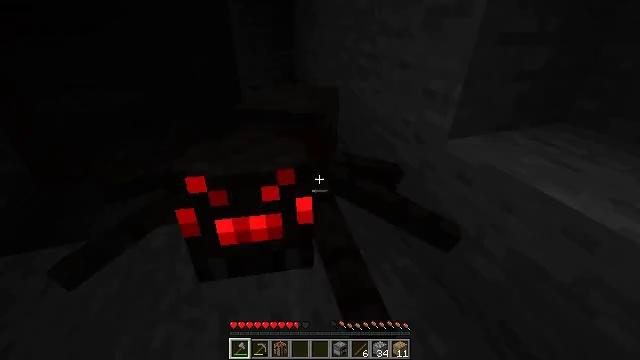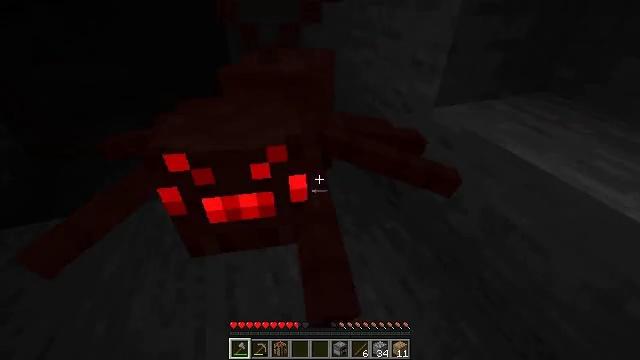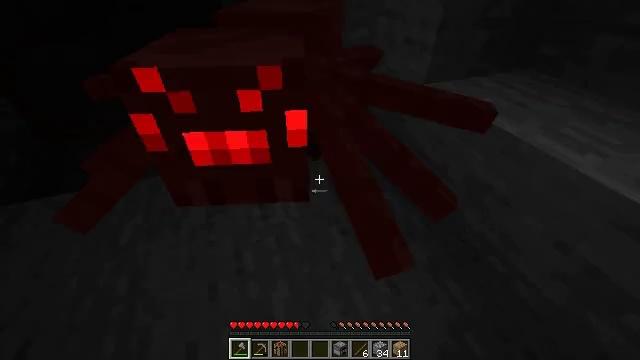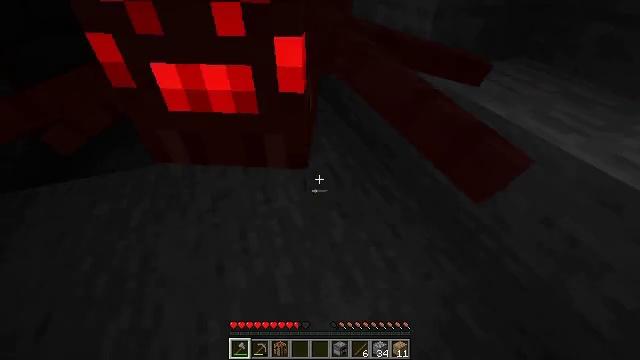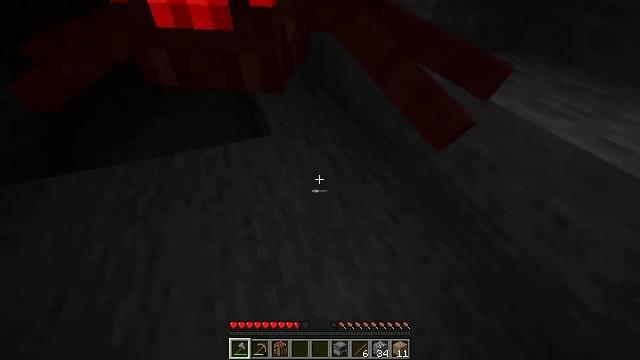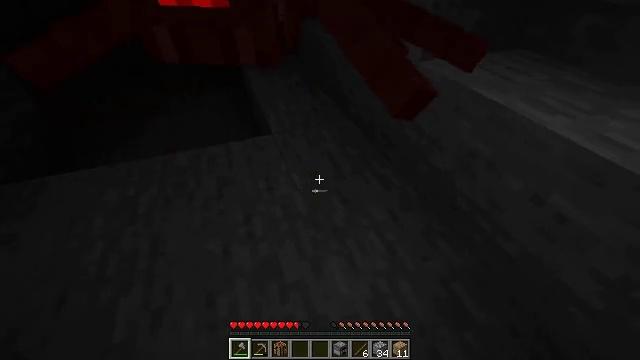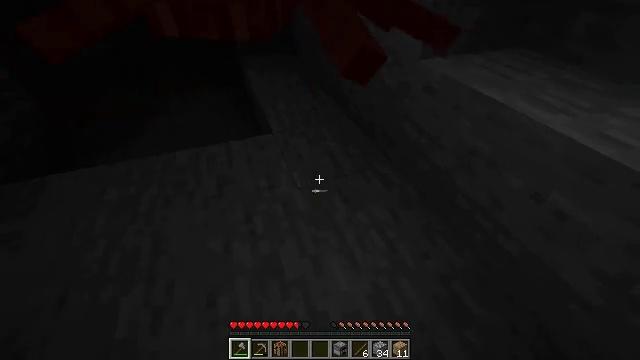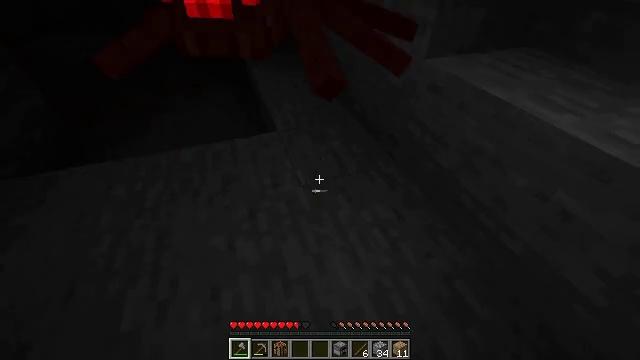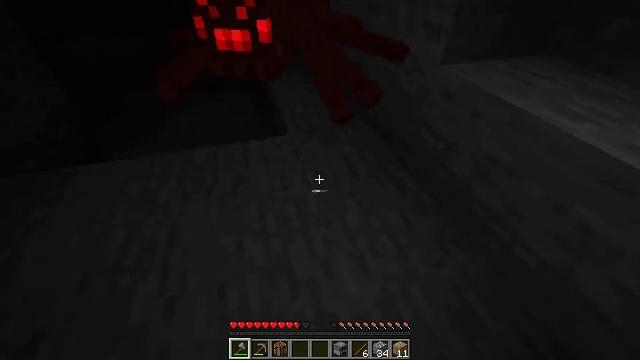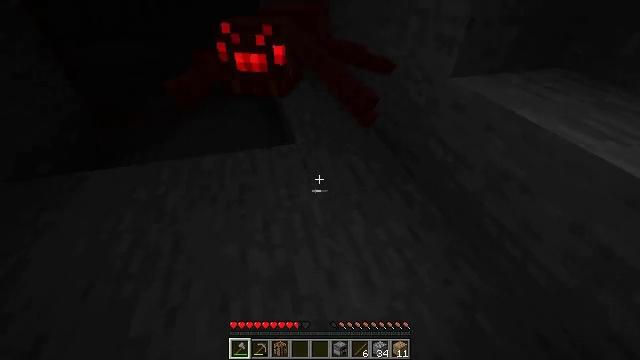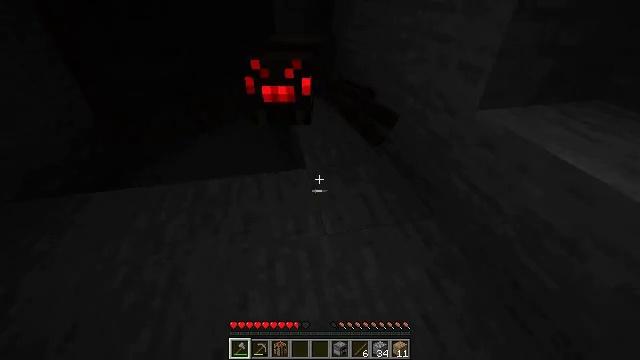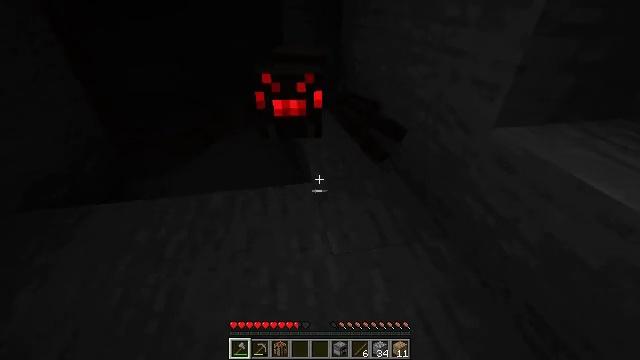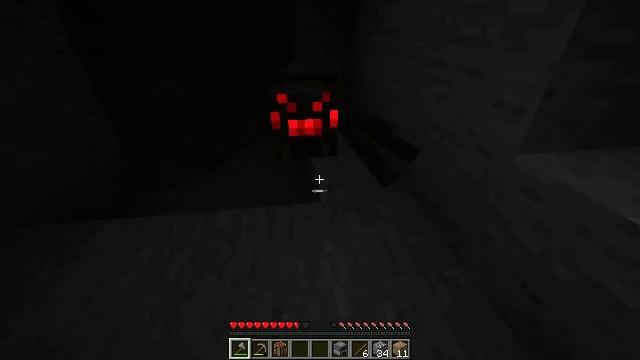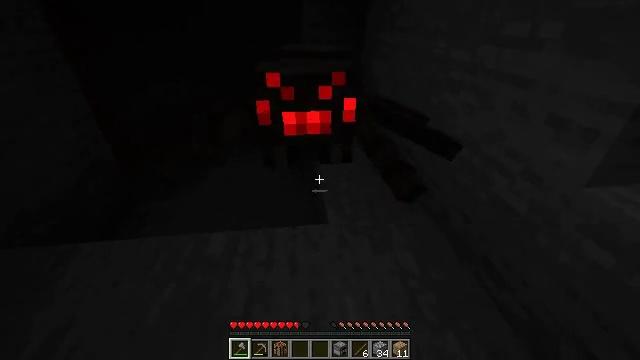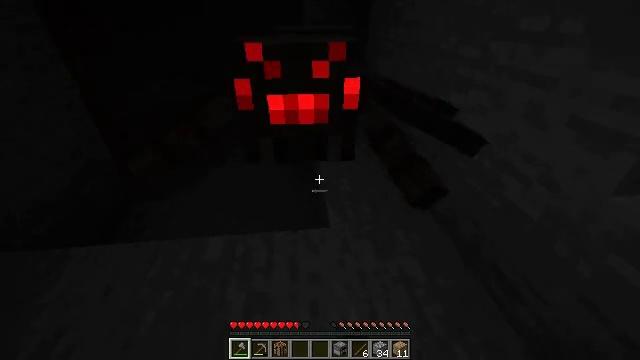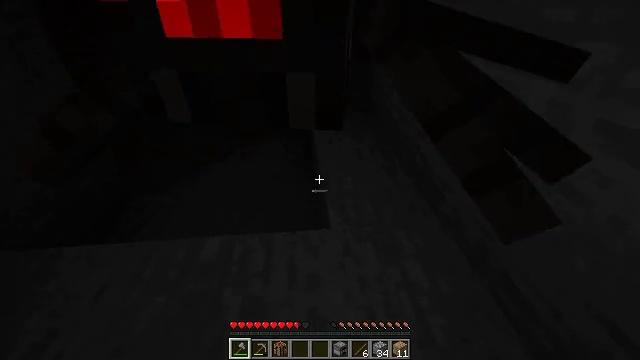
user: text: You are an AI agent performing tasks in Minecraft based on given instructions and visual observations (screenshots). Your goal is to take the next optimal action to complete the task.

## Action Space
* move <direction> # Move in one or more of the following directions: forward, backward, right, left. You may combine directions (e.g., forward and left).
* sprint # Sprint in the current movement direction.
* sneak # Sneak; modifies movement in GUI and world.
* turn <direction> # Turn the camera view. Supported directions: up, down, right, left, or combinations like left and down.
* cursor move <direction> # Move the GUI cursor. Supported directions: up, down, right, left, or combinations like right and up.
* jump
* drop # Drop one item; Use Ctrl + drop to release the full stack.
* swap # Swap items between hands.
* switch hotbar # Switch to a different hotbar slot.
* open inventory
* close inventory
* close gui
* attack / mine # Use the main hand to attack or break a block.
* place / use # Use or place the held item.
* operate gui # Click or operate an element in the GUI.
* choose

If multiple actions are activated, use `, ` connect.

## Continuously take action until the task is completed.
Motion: motion action
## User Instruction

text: Kill mobs.
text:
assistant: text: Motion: move back, turn right and down
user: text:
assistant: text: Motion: turn down
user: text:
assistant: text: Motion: turn down
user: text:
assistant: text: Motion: no_op
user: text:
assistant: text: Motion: no_op
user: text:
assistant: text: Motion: no_op
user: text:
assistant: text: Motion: turn left
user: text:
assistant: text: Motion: turn left
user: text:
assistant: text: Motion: move forward, turn left and up
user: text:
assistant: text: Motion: move forward, turn left and up
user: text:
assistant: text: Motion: move forward, turn left and up
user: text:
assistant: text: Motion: move forward, turn left and up
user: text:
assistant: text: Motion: move forward, turn left, attack / mine
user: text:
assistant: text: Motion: move forward, attack / mine
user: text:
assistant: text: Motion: move back, turn down, attack / mine
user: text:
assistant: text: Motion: move back, turn down, attack / mine
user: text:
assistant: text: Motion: move back
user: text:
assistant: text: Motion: no_op